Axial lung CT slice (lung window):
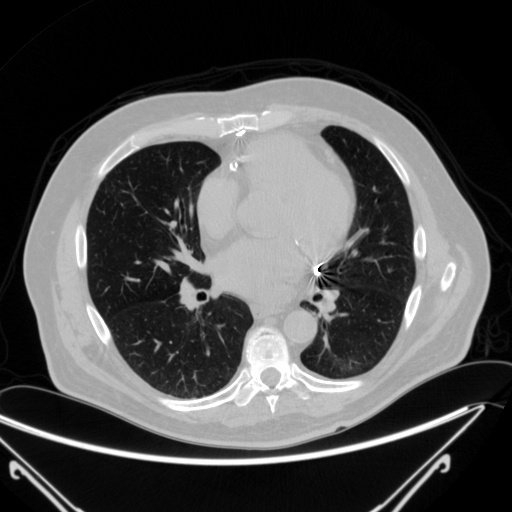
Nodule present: no